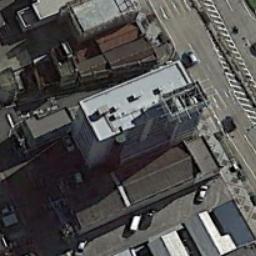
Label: commercial_area